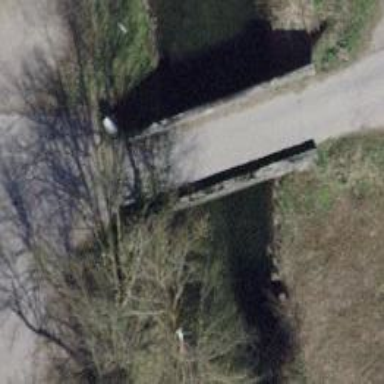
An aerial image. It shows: Unclassified road on bridge.